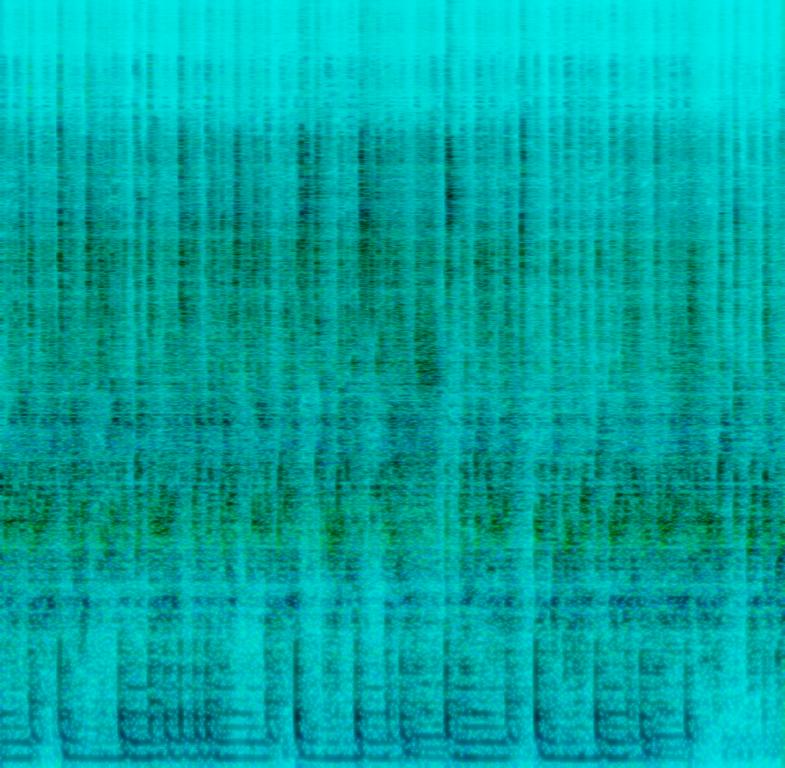
someone is masterfully scratching over an instrumental containing percussive elements with strings/sounds and a bass note on the kick. This audio is an amateur recording.